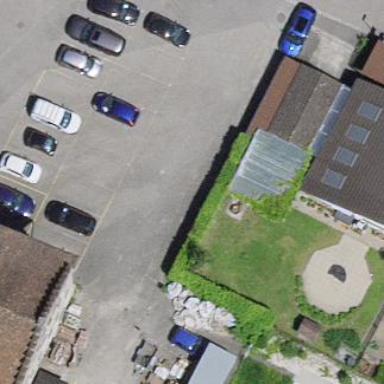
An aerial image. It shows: Street side parking area.